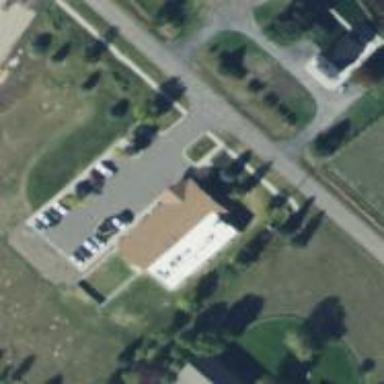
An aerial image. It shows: Veterinary facility.